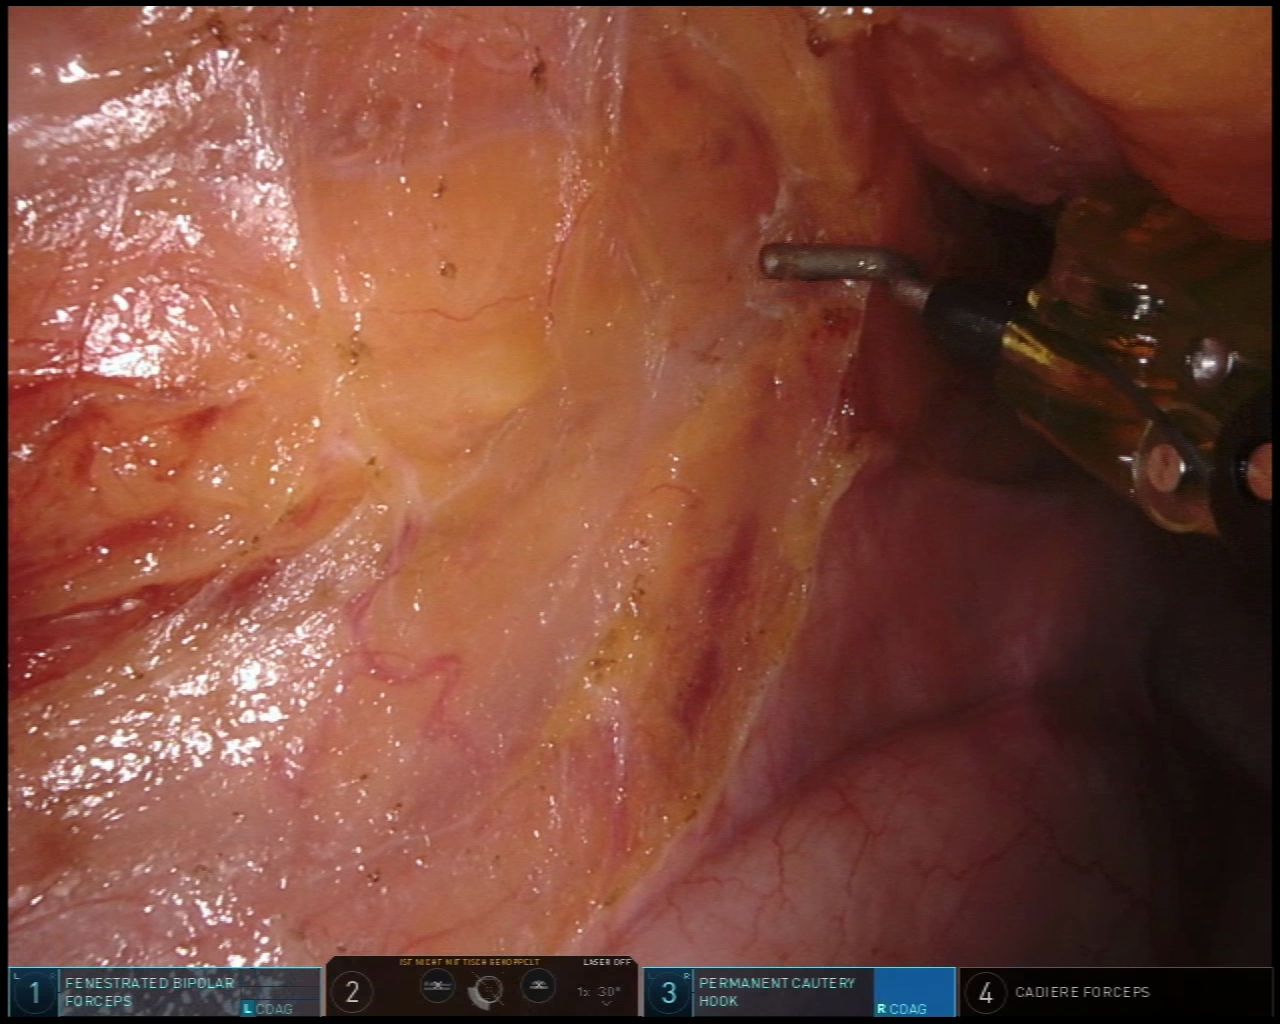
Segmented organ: small_intestine
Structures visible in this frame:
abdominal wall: yes
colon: no
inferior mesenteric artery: no
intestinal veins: no
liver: no
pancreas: no
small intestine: yes
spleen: no
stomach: no
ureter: no
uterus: no
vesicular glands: no